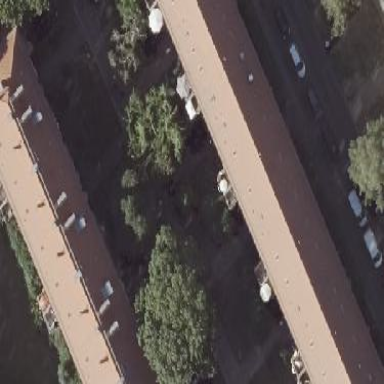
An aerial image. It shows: Residential building with apartments. The roof has hipped shape.